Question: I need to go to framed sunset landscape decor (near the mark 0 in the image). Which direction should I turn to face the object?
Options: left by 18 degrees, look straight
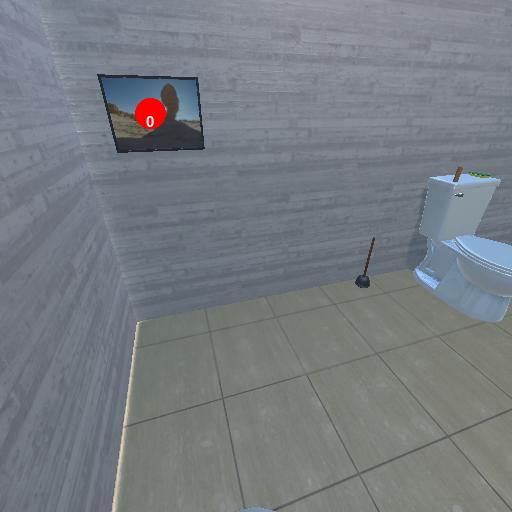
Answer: left by 18 degrees